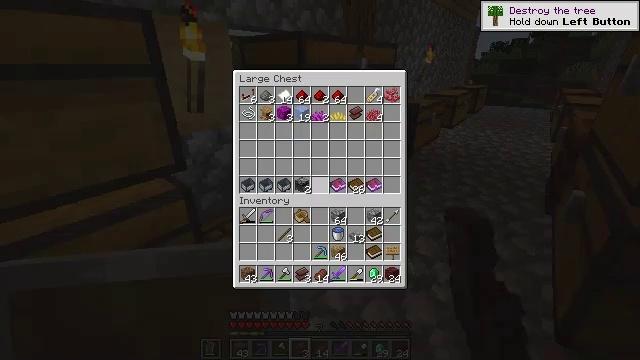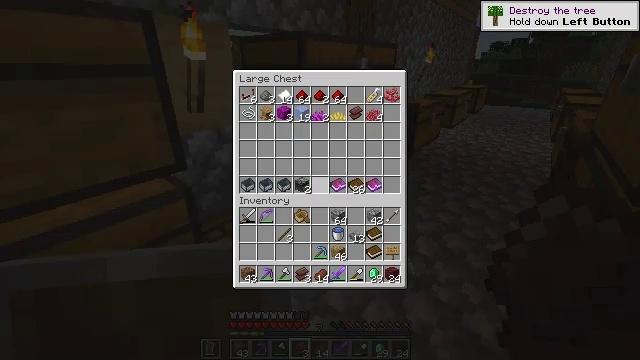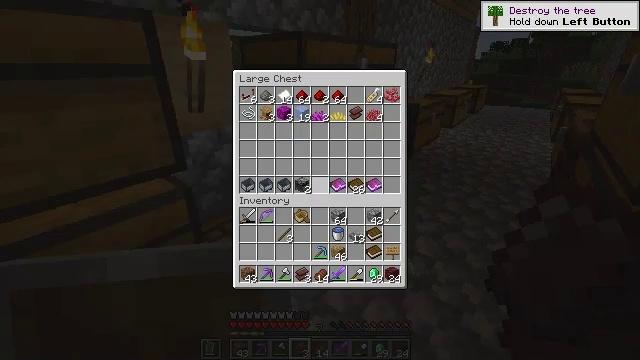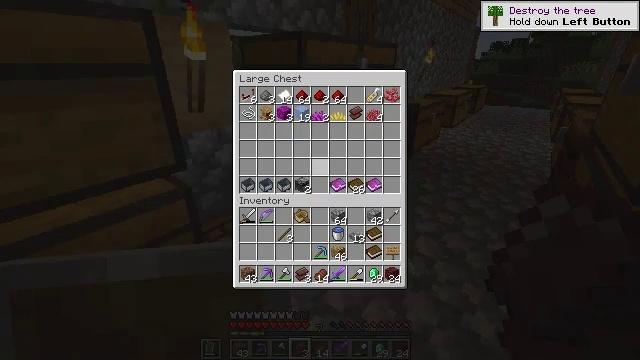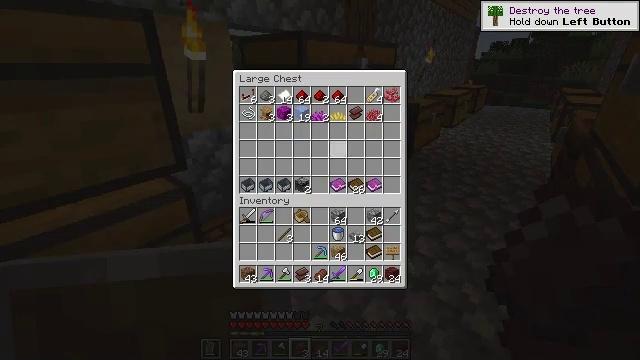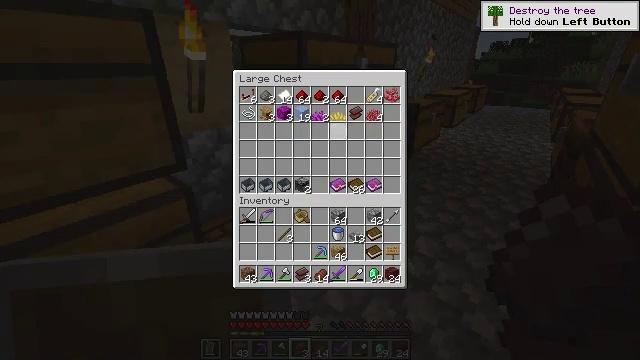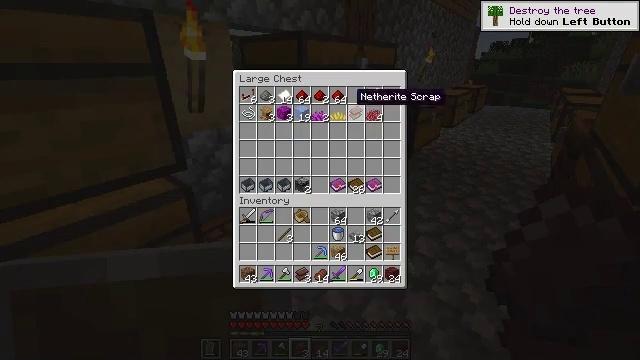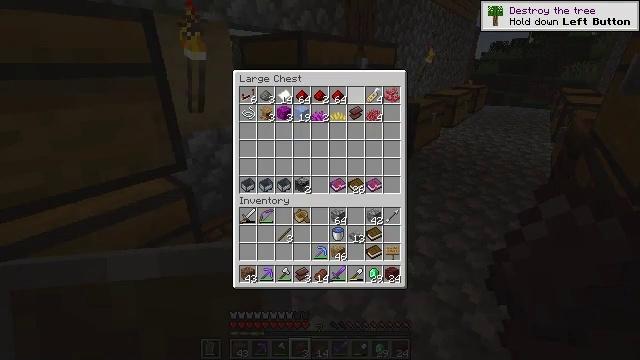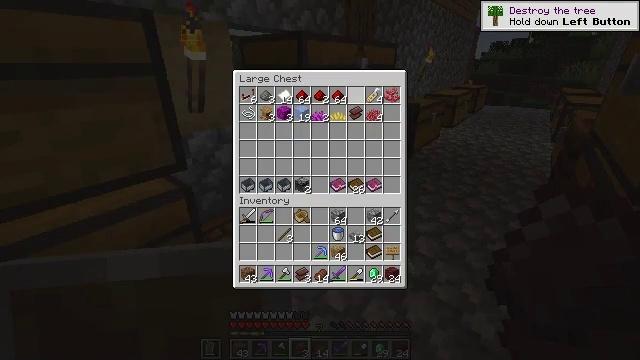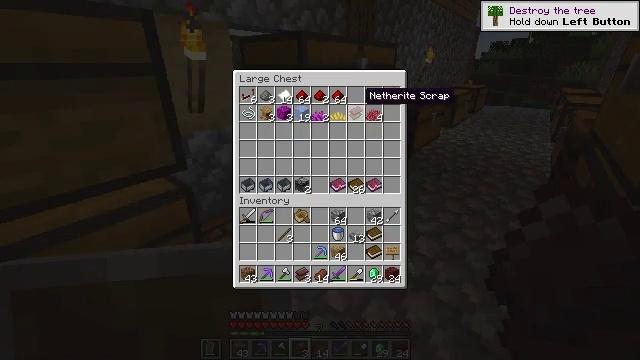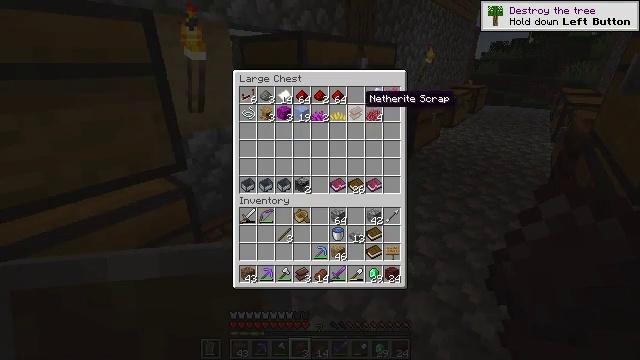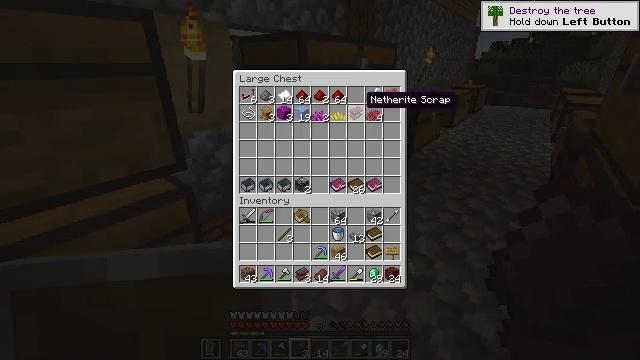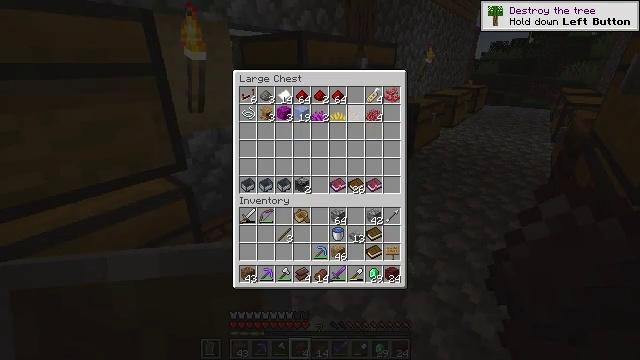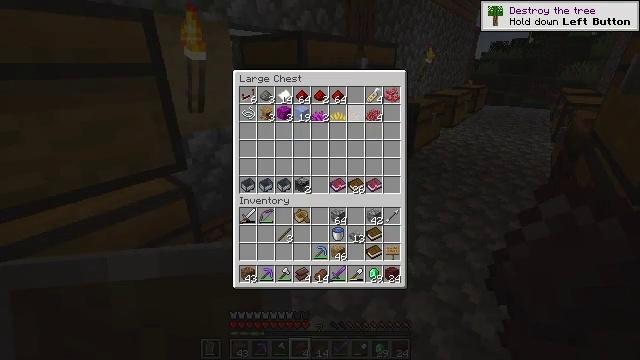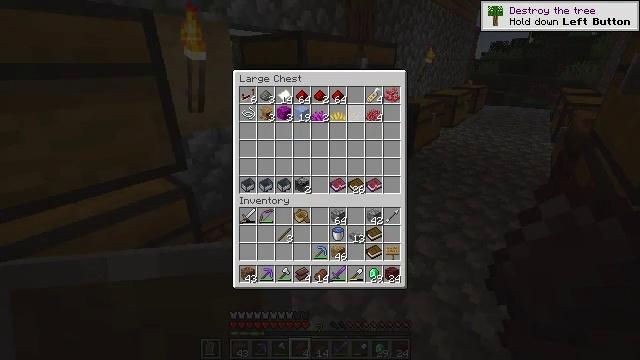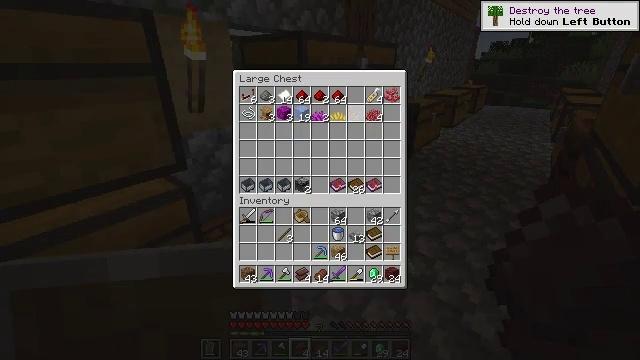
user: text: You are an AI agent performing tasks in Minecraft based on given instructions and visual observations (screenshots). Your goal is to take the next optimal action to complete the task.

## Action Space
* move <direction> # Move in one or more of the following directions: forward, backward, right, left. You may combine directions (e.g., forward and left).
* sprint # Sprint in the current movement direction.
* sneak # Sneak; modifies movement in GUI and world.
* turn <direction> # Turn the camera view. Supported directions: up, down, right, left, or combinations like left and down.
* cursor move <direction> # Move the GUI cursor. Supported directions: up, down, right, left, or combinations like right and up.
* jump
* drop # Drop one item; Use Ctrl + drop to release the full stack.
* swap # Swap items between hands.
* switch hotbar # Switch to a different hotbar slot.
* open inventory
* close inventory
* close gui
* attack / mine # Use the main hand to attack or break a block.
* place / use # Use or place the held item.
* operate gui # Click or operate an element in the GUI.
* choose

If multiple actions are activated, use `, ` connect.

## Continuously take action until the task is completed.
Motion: motion action
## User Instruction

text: Combine materials to craft a netherite ingot.
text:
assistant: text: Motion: no_op
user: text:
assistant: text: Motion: no_op
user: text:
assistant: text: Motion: turn up
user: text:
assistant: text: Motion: turn right and up
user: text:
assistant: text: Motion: sneak, turn right and up
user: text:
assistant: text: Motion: sneak, turn up
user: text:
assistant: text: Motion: sneak
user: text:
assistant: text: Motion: sneak
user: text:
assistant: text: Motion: sneak
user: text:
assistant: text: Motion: sneak
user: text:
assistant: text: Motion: sneak
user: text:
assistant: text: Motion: sneak, use / place
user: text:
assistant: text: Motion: sneak, use / place
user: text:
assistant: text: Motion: sneak, use / place
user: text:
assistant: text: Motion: sneak
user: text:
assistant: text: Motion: sneak
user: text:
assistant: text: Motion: sneak, turn up
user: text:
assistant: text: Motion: sneak
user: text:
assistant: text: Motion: sneak
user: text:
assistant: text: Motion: sneak
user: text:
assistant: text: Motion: sneak
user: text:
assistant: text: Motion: sneak, open inventory
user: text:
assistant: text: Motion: turn down, open inventory
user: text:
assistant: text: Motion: open inventory
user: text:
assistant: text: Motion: turn up
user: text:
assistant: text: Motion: move forward and move right, turn up
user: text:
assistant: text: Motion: move forward and move right, turn up
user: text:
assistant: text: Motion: move forward and move right, turn up
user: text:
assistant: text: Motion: move forward and move right, turn left and up
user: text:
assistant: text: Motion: turn up